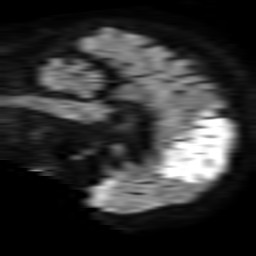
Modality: TRACE
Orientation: sagittal
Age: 87
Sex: female
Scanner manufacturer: philips
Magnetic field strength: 1.5 T
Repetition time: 3.259 s
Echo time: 0.06899 s